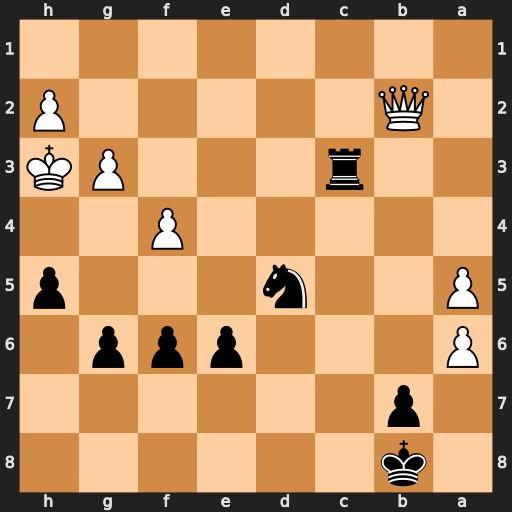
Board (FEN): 1k6/1p6/P3ppp1/P2n3p/5P2/2r3PK/1Q5P/8
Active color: b
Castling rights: -
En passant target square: -
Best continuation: Nxf4+ Kh4 g5#